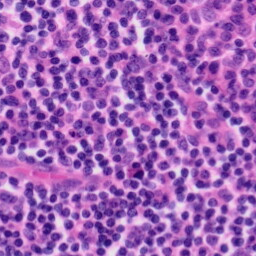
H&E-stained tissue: Tonsil